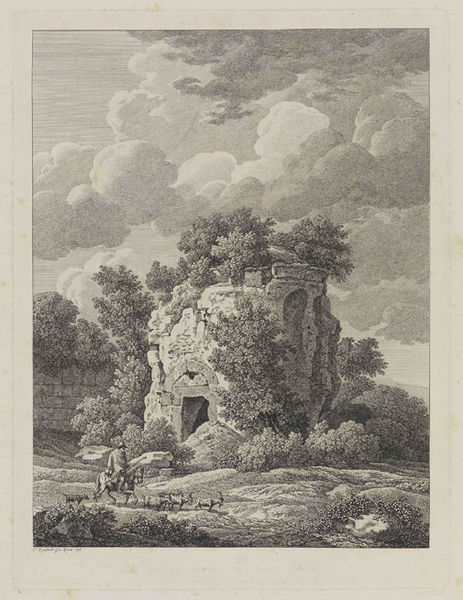
Titel: Sepolcro a Falerium città Etrusa ditrutta
Künstler: Johann Christian Reinhart
Standort: Karlsruhe
Institution: Staatliche Kunsthalle Karlsruhe
Schlagwörter: baum, blätter, felsen, gewitter, himmel, laub, mann, schatten, weiß, wolken, aquarell, bäume, landschaft, fenster, frankreich, grau, hut, licht, schwarz, skizze, tür, zeichnung, gebäude, gras, haus, hund, hunde, park, tier, tiere, weg, wiese, wolke, beige, hochformat, alt, architektur, mensch, stein, steine, niederlande, wache, erde, feld, horizont, hügel, natur, strauch, weide, busch, büsche, einsam, gebüsch, sonne, sträucher, gewand, mantel, blatt, pflanze, pflanzen, höhle, höle, wald, esel, pferd, pferde, reiter, stock, turm, garten, deutschland, reiten, ritt, sommer, ansicht, bogen, man, stab, trocken, berge, fels, öde, mauer, grafik, graphik, tag, herde, idylle, romantik, unwetter, lanze, stimmung, bauer, tor, verfall, penis, eingang, ruine, antike, burg, weiden, religion, wandern, idyll, druck, druckgraphik, schwarz-weiß, druckgrafik, radierung, stich, ruinen, ritter, litographie, buchdruck, portal, kaputt, bewachsen, antik, fabel, grotte, kapelle, uneben, tempel, speer, gestrüpp, reisender, kupferstich, graustufen, schafe, reproduktion, böcke, hirte, hüten, schäfer, ziege, fantasie, mausoleum, verfallen, grabmal, zinne, ziegen, ziegenhirte, bewuchs, jagdszene, ausblickk, handzeichnung, überwuchert, zerfallen, graphil, verwunschen, wehrturm, buisch, hierte, pilger, stine, bracke, ziegenhirt, seriendruck, himmel wolken, bewölt, gravüre, pilgerschaft, durm, riune, hähle, arkardien, 1870, 18. jh, mann pferd, römische ruine, ttor, rksen, uneben+, landschaft mit ruine, der hirte, pflanzenöde